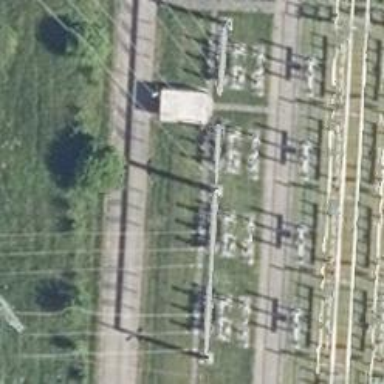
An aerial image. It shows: Outdoor switch with 3 cables.